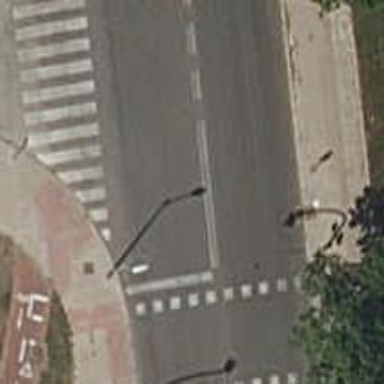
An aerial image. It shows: Road with traffic signals.